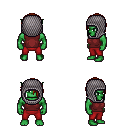
a pixel art fantasy rpg character, male body template, orc, green skin, maroon sleeveless shirt, red pants, brunette bangs hairstyle, chain hood, four views (front, back, left, right), 2x2 character sprite sheet, small pixel art, hard edges, no anti-aliasing